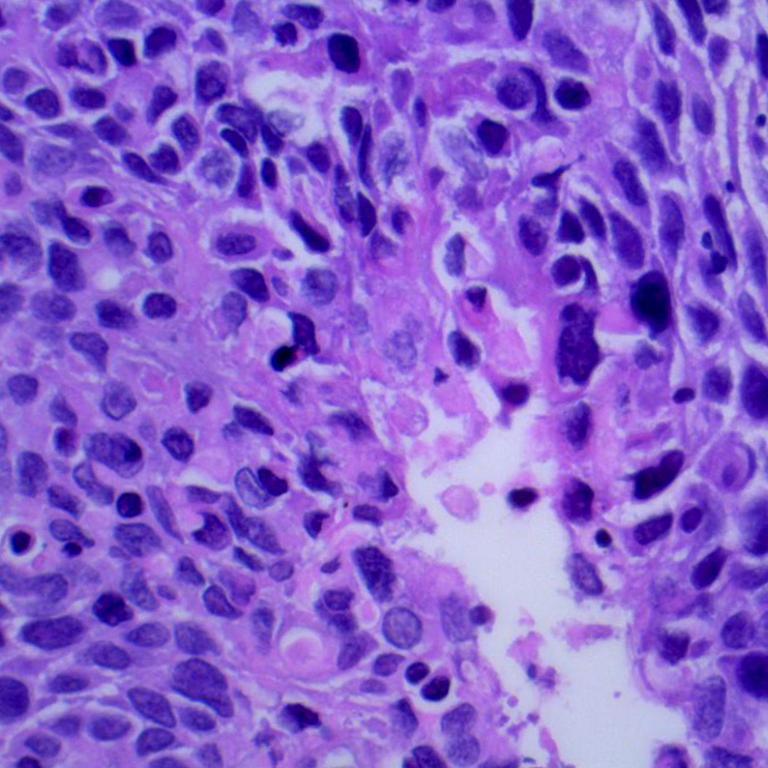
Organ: lung
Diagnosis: squamous carcinomas